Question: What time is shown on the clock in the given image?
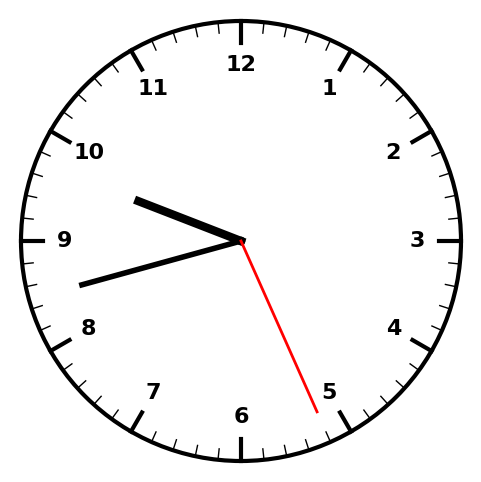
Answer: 09:42:26